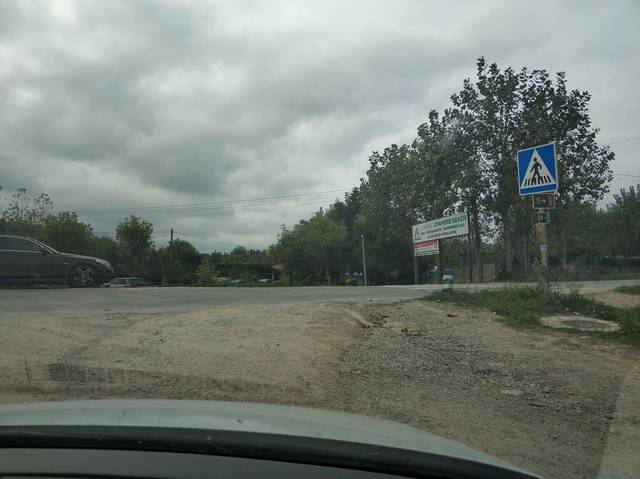
Region: Spain
Coordinates: 43.389, -4.331